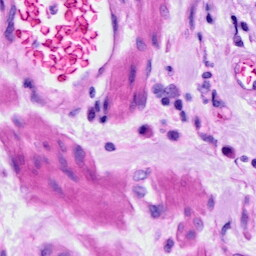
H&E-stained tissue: Ovarian